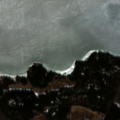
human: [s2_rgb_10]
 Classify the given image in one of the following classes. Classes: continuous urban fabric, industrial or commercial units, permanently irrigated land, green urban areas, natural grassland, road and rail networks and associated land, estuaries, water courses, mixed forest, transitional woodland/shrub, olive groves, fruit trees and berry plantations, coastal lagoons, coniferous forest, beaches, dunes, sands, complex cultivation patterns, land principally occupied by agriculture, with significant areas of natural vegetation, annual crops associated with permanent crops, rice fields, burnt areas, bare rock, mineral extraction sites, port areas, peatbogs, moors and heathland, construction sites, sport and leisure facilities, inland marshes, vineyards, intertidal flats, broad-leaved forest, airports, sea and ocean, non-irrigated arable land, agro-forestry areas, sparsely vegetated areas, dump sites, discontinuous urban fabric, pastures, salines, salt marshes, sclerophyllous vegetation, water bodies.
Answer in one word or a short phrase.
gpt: coniferous forest, mixed forest, sea and ocean